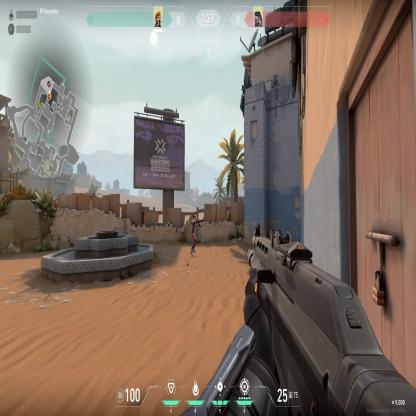
Label: enemy